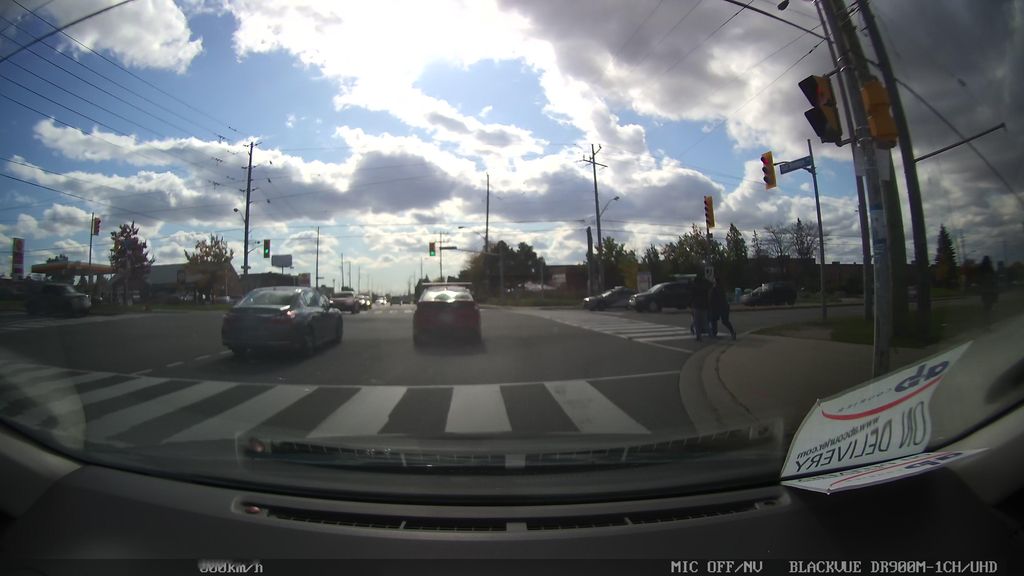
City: toronto